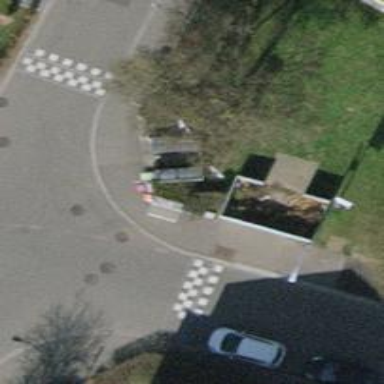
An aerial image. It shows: Street cabinet used for power utility.